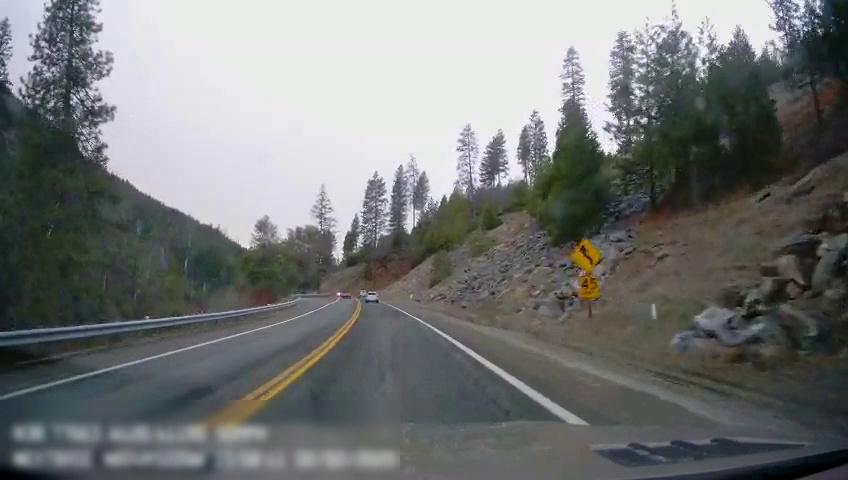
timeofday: Day
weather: Cloudy
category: Drivable Space
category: Vehicles | Car
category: Lanes | Current Lane
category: Lanes | Current Lane
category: Lanes | Opposite Lane
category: Traffic | Signs
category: Traffic | Signs